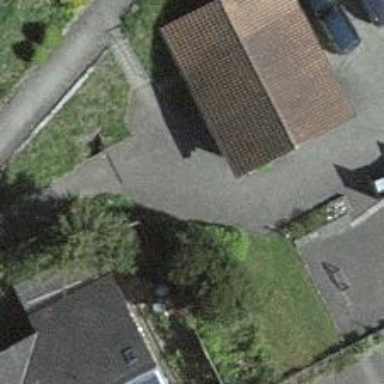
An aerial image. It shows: Path.